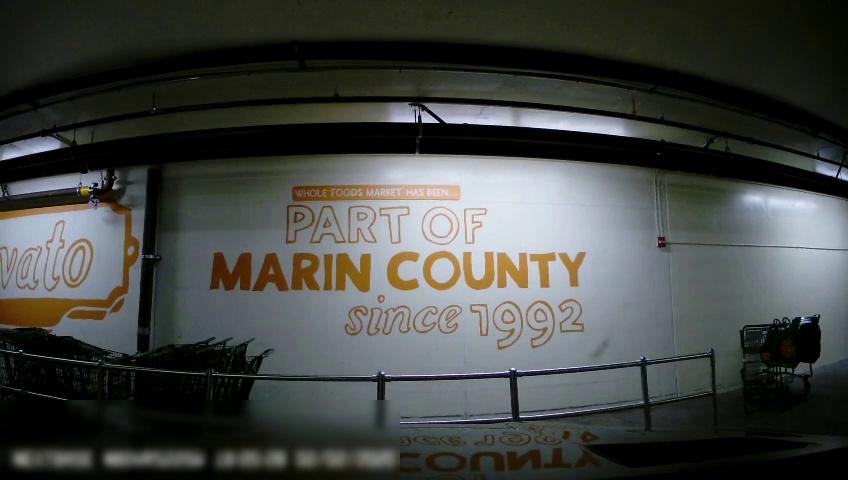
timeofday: Dusk/Dawn/Twilight
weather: Other